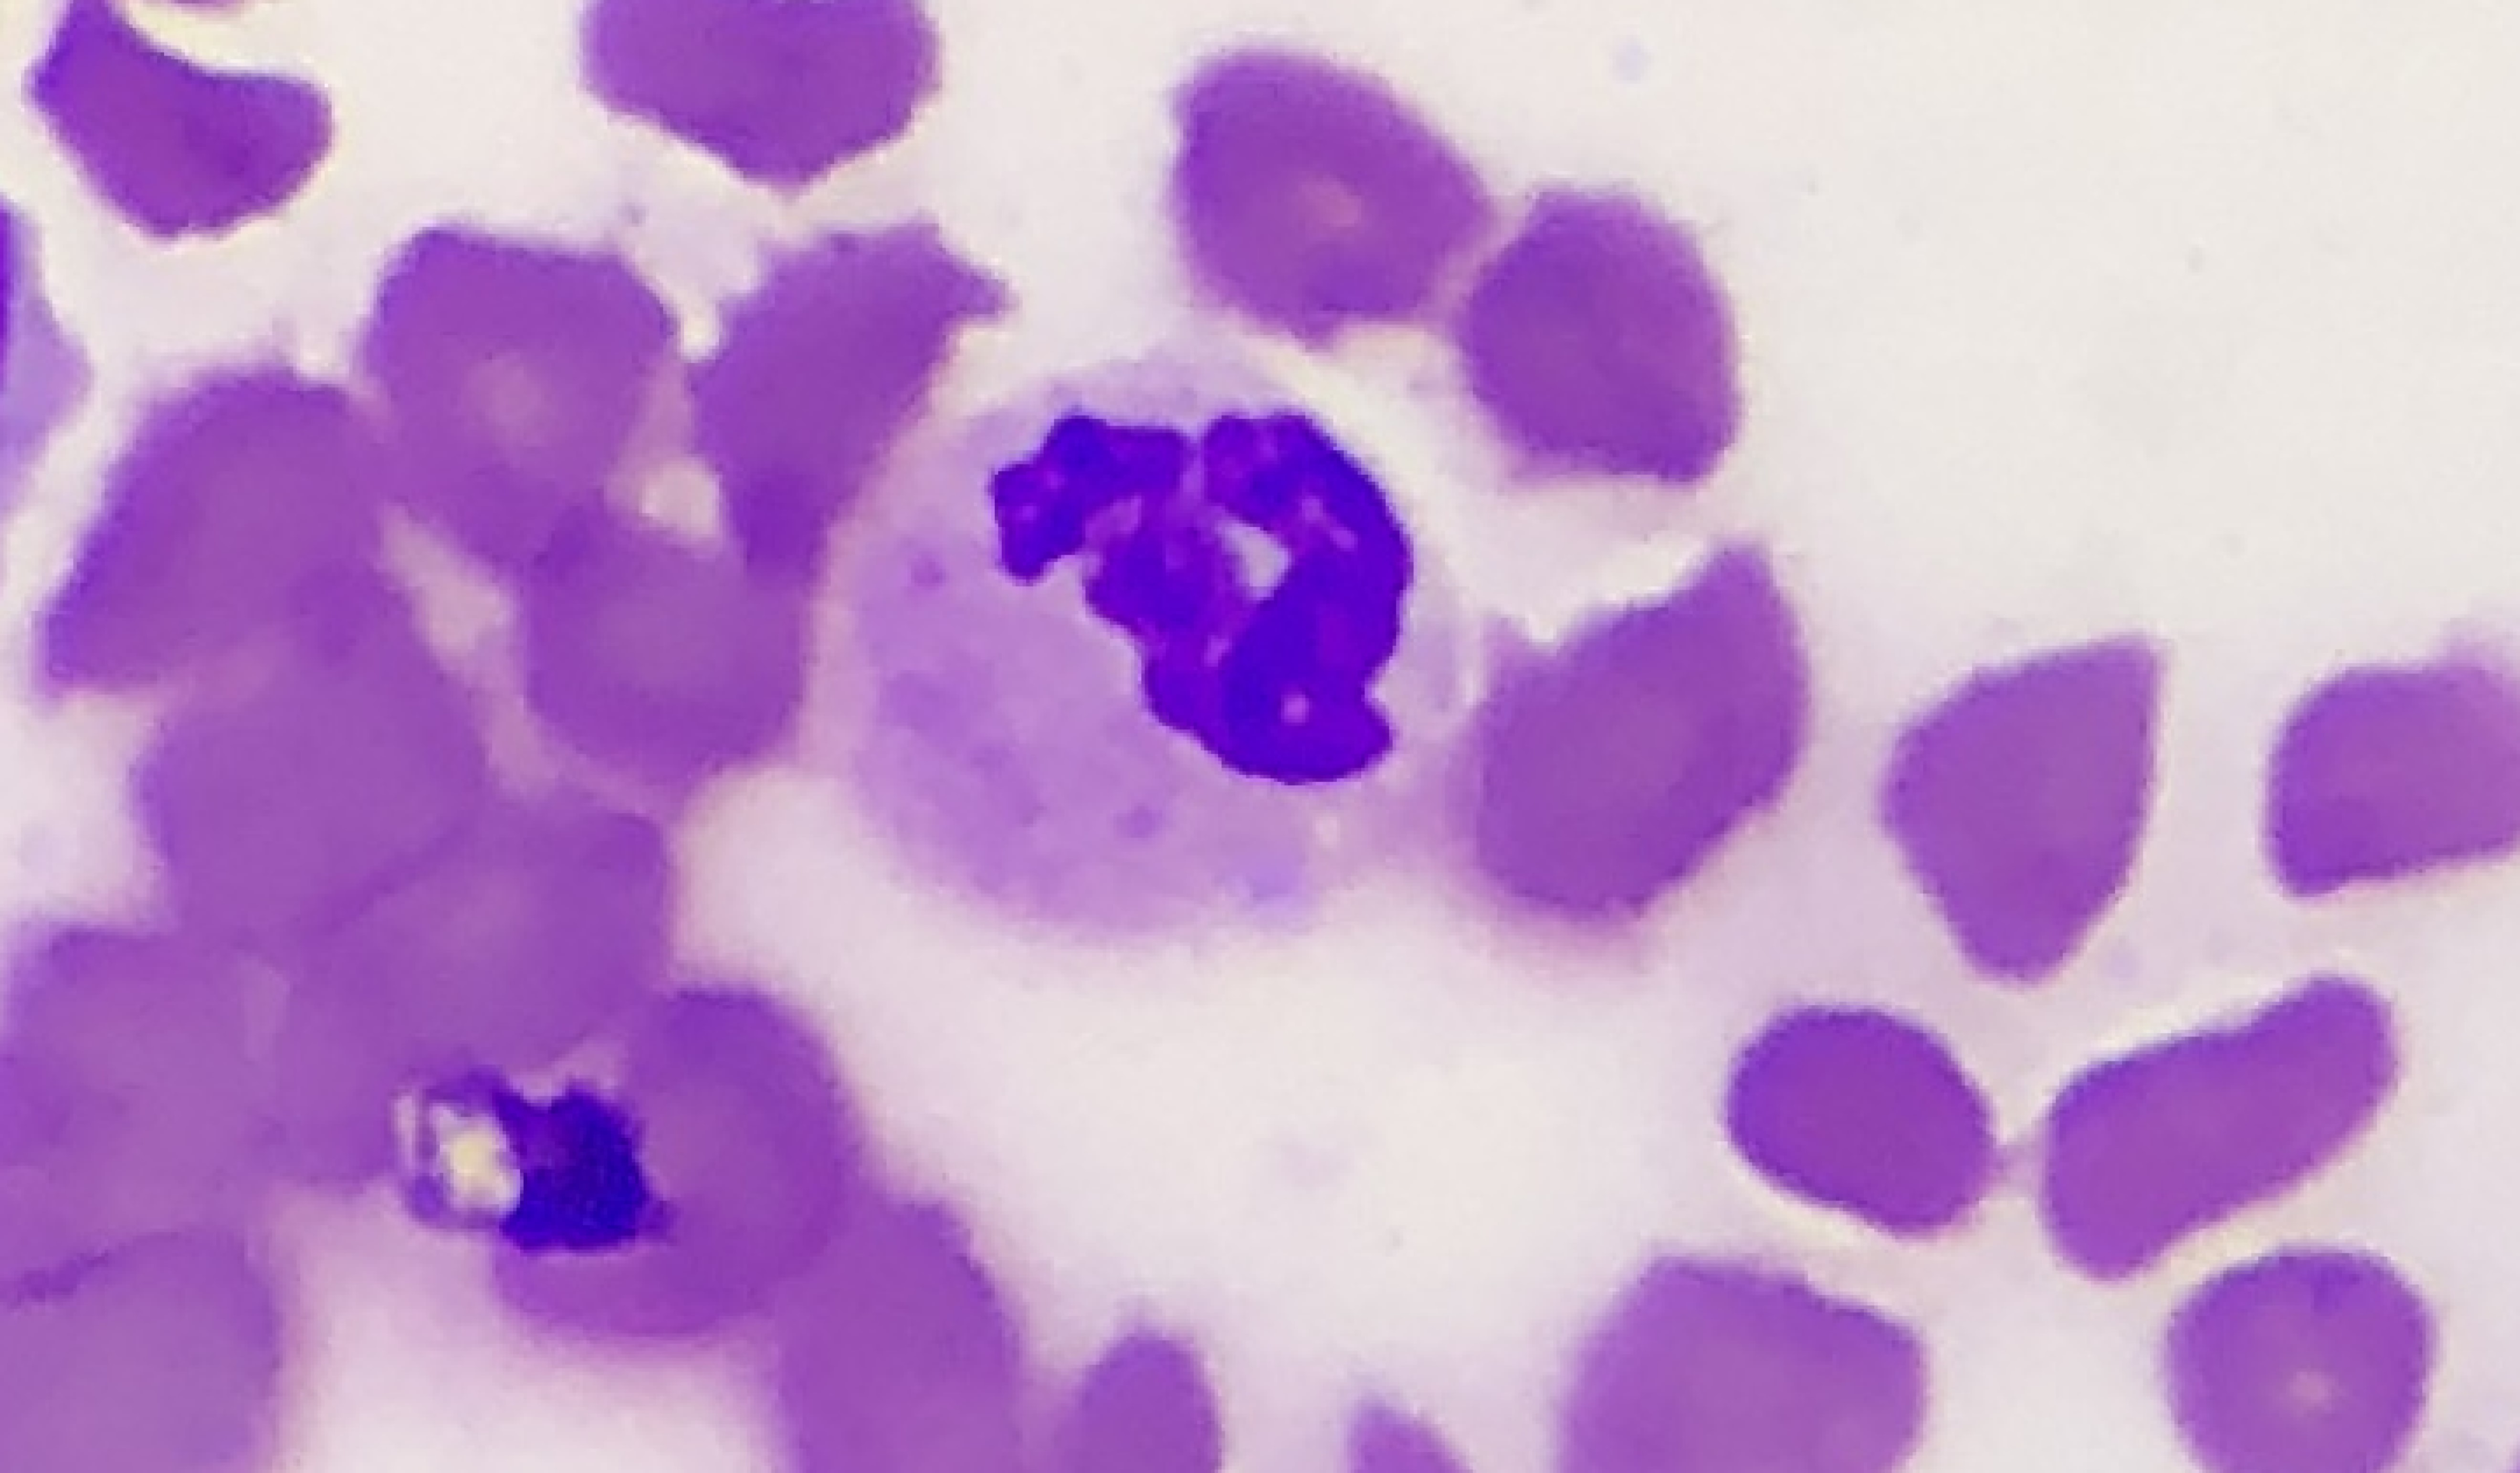
White blood cell type: Neutrophil